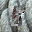
Label: 5